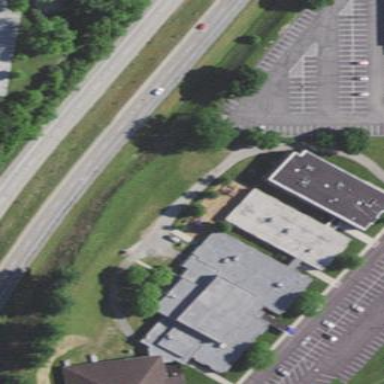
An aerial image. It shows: School building.